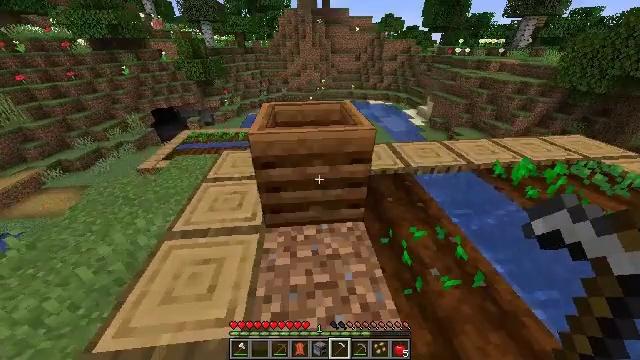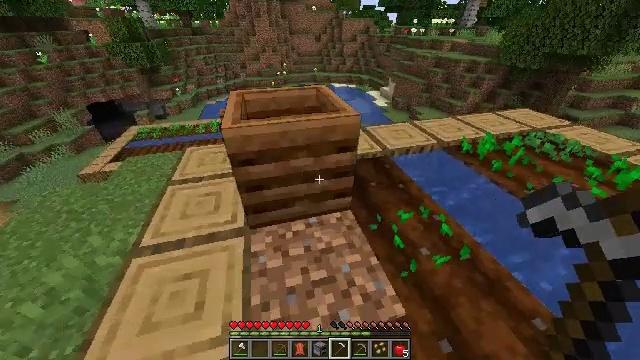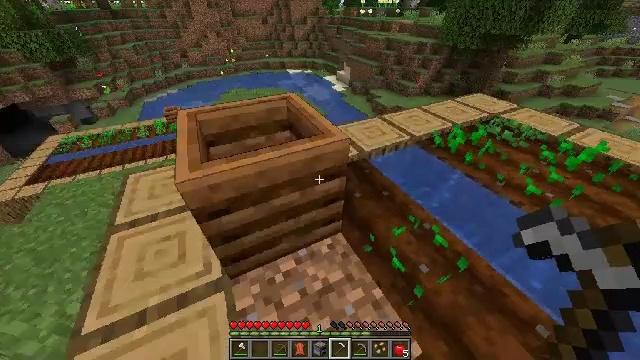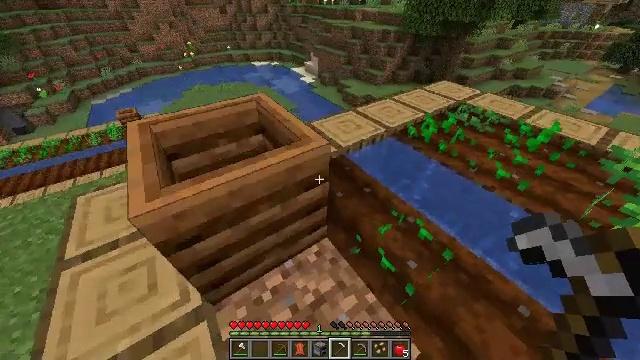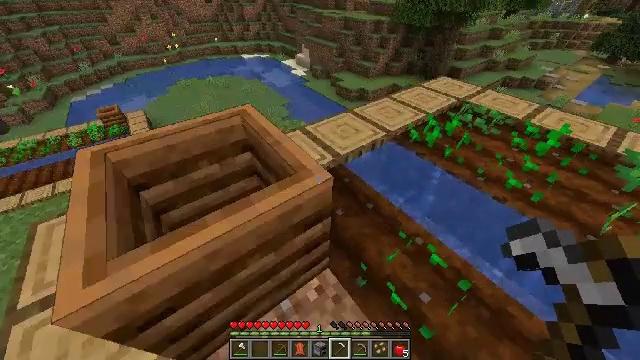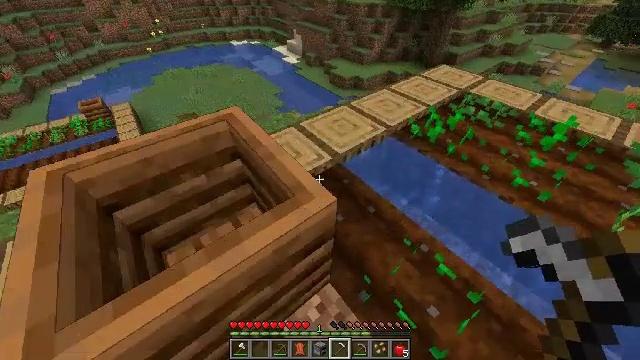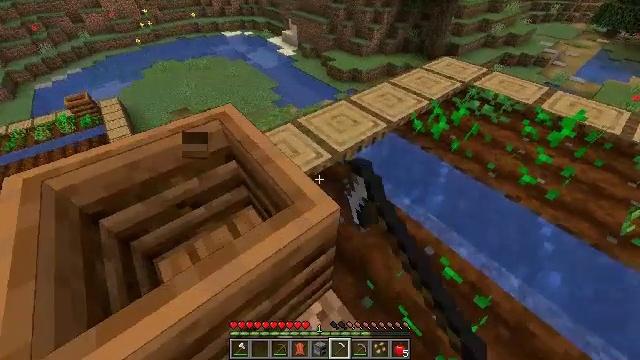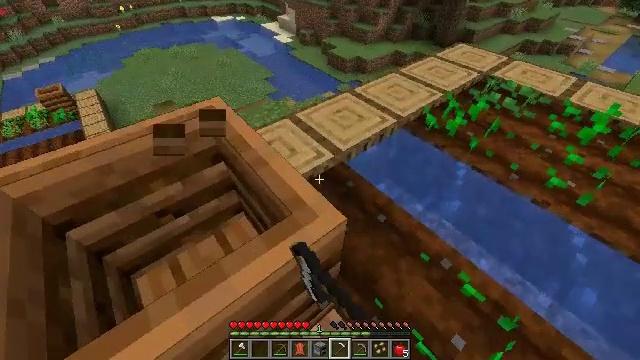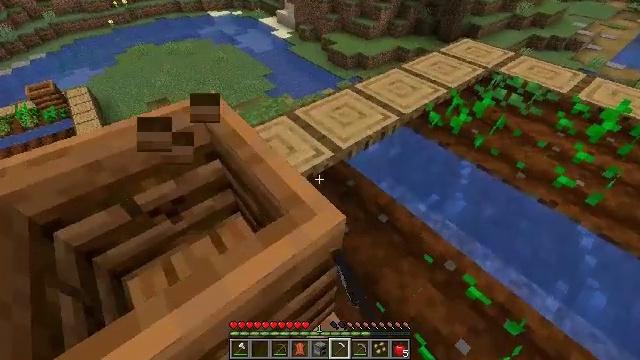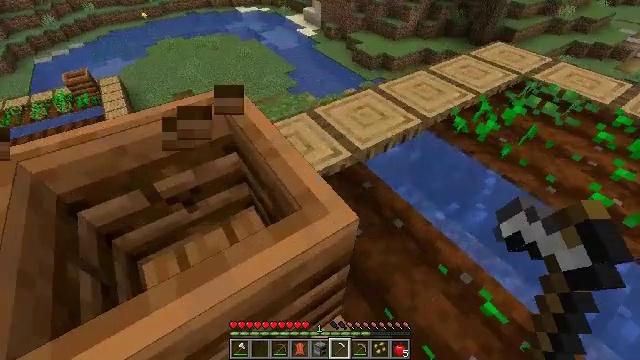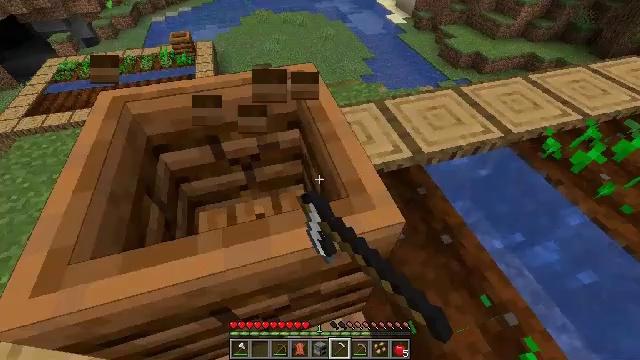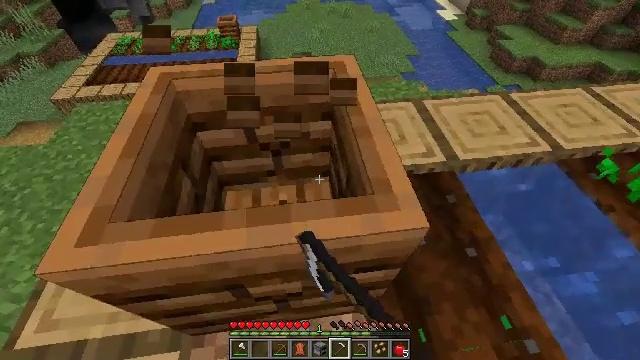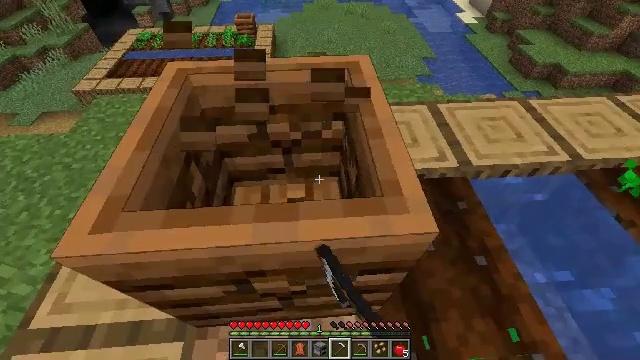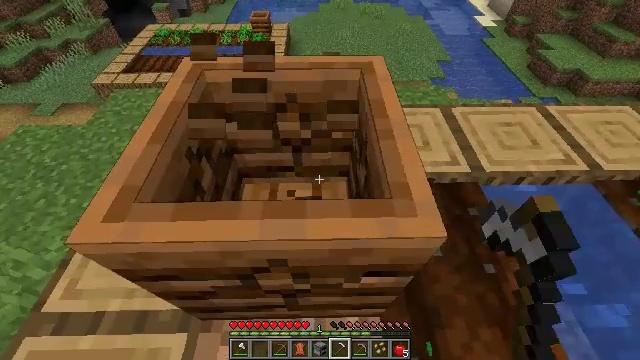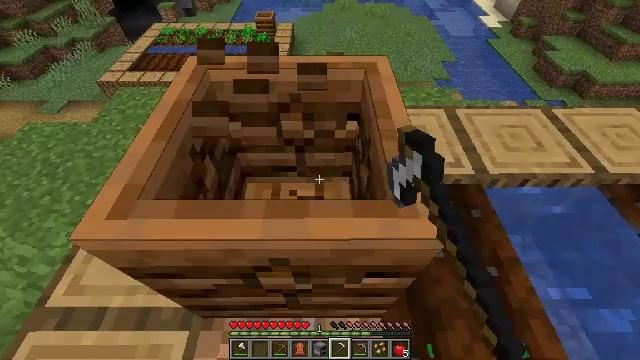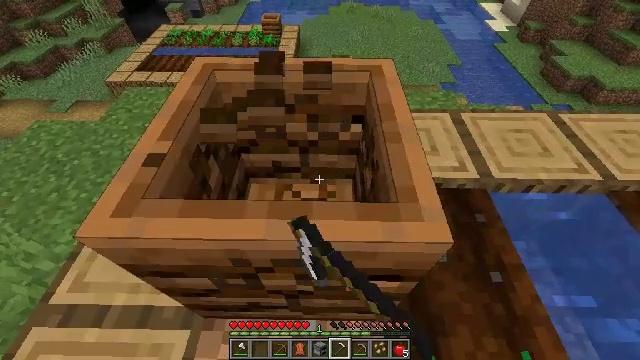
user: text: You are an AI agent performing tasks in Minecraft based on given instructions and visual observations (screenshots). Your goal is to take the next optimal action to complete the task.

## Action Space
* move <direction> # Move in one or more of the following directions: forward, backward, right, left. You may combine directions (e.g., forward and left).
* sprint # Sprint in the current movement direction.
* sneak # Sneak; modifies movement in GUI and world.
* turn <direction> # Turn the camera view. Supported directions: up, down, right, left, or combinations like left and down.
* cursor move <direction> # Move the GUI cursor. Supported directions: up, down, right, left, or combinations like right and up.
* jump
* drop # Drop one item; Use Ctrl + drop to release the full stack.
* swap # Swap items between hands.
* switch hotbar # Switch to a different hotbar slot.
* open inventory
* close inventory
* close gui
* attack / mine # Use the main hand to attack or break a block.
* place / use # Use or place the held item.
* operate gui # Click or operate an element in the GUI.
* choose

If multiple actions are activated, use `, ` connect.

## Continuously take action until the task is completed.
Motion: motion action
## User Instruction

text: Attack the composter to add it to your inventory.
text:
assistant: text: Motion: move forward, turn right and down
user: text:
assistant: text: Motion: move forward, turn right and down
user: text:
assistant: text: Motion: move forward, turn right and down
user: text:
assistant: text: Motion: move forward, turn right and down
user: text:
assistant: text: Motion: turn right and down, attack / mine
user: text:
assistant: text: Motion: turn down, attack / mine
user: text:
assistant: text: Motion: attack / mine
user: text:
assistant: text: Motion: attack / mine
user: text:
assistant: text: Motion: turn left, attack / mine
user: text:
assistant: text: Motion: turn left and down, attack / mine
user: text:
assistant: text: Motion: turn left and down, attack / mine
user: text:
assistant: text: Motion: turn left, attack / mine
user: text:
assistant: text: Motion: turn left, attack / mine
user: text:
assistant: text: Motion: attack / mine
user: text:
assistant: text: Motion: turn left, attack / mine
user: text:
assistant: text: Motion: attack / mine
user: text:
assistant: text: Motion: attack / mine
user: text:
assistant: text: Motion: attack / mine
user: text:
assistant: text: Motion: attack / mine
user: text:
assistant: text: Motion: attack / mine
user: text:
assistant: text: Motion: attack / mine
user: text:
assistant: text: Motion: attack / mine
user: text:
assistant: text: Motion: attack / mine
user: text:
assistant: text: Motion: attack / mine
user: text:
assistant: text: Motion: turn left, attack / mine
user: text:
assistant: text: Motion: attack / mine
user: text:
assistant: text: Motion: attack / mine
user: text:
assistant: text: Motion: attack / mine
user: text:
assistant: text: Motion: move forward, attack / mine
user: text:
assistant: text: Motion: move forward, attack / mine